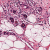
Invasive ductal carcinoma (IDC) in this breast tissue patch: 0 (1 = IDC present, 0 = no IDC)